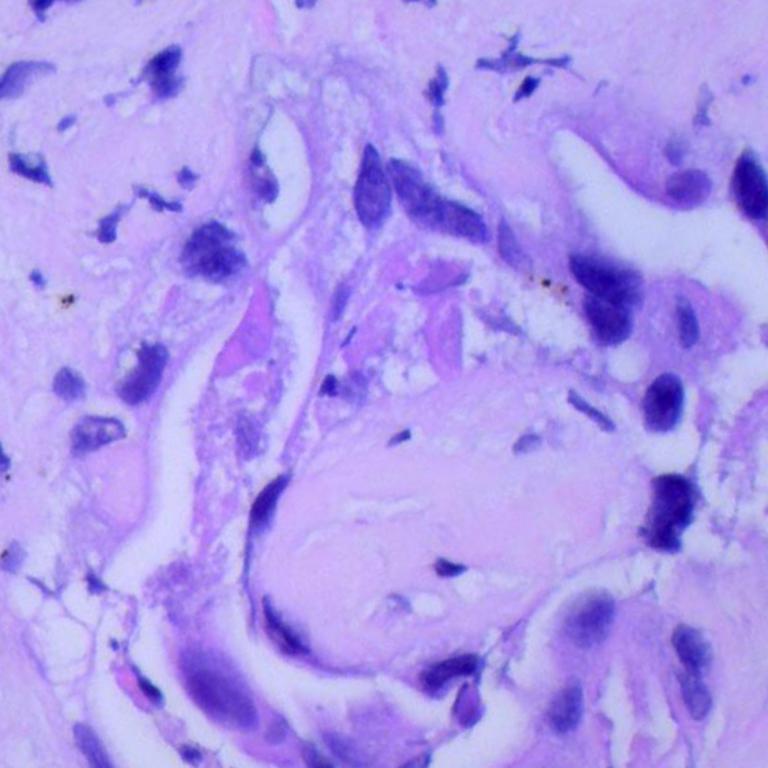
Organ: lung
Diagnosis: adenocarcinomas